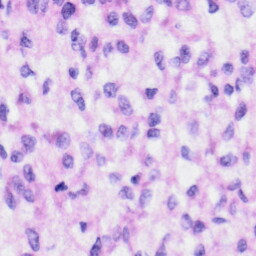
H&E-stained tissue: Liver